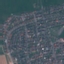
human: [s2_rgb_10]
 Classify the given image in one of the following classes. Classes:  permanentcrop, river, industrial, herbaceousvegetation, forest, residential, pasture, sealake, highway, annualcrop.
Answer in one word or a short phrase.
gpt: Residential